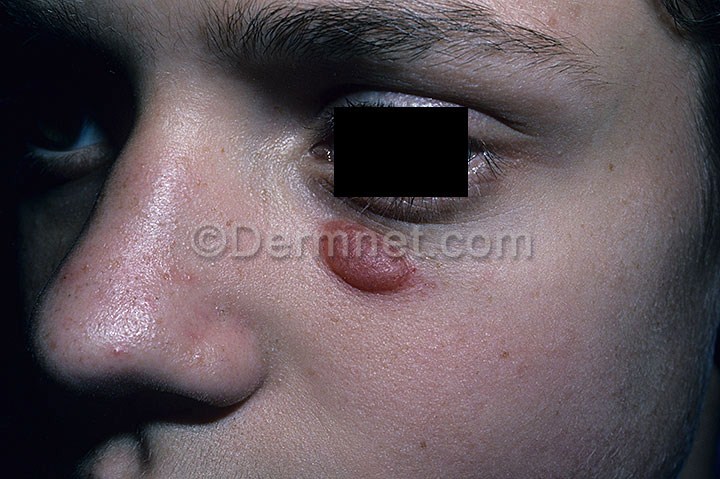
Disease: Vasculitis Photos